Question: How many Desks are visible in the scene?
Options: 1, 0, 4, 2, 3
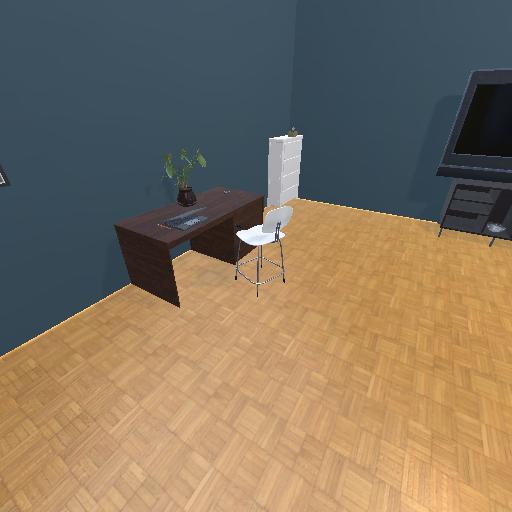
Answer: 1